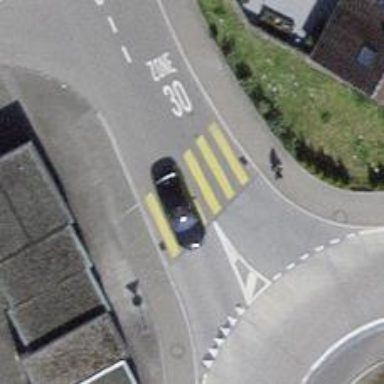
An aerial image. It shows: Footway with zebra crossing.